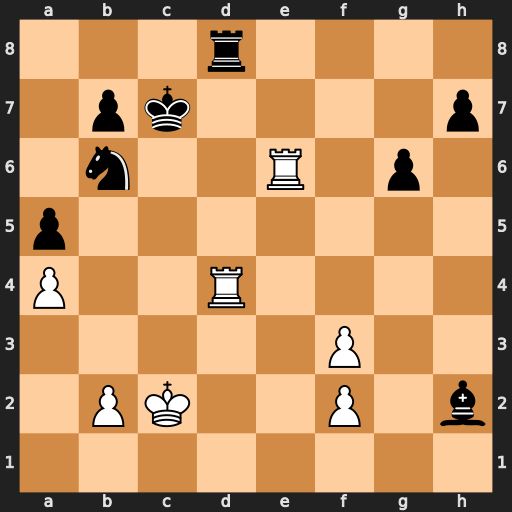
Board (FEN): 3r4/1pk4p/1n2R1p1/p7/P2R4/5P2/1PK2P1b/8
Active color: w
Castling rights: -
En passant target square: -
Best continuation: Rxd8 Kxd8 Rxb6